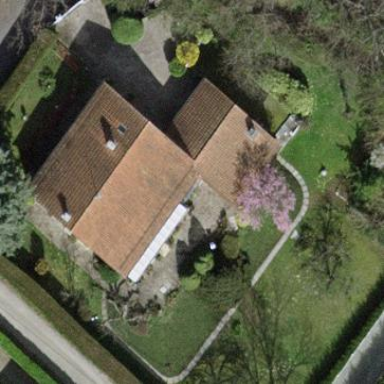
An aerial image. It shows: Garden enclosed by fence.